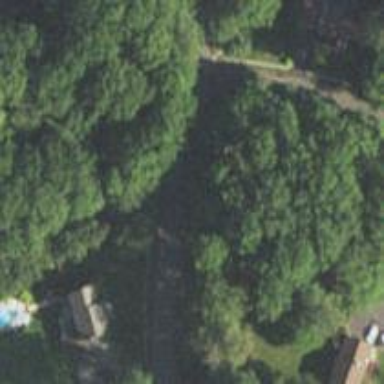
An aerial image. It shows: Driveway leading to service road.